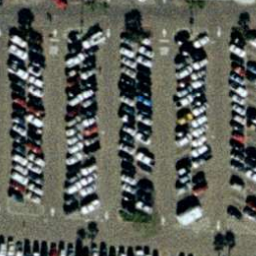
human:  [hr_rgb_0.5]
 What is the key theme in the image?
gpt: parking lot